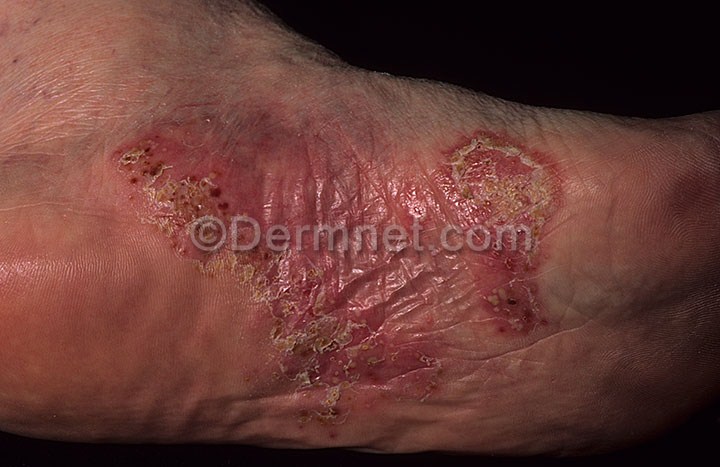
Disease: Atopic Dermatitis Photos